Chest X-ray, PA view. Patient: 42 years old, sex M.
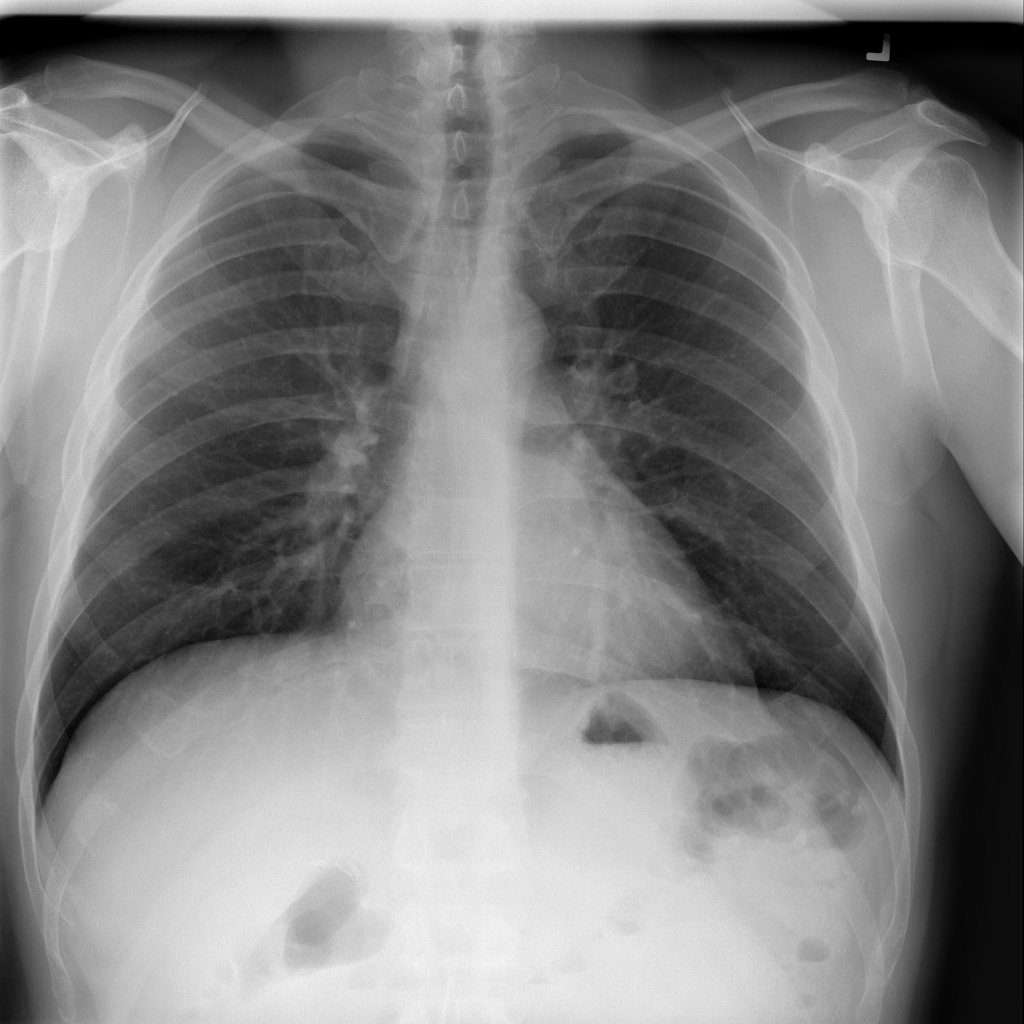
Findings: Infiltration